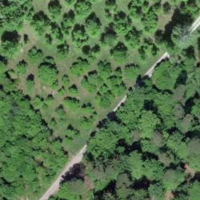
EUNIS habitat code: 44
Species observed at this site:
Campanula patula